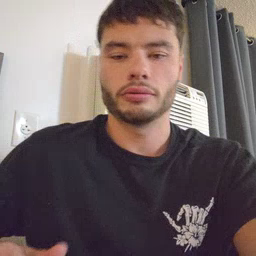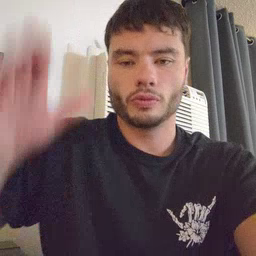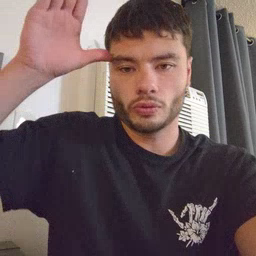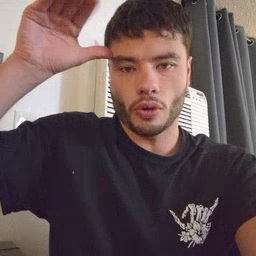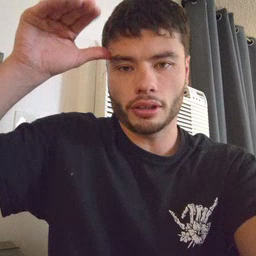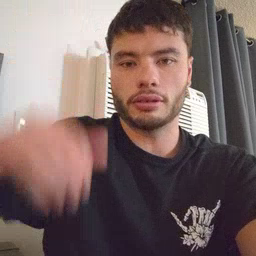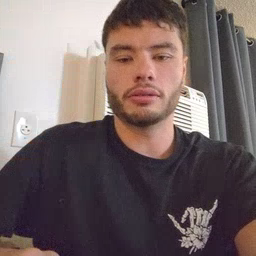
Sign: donkey